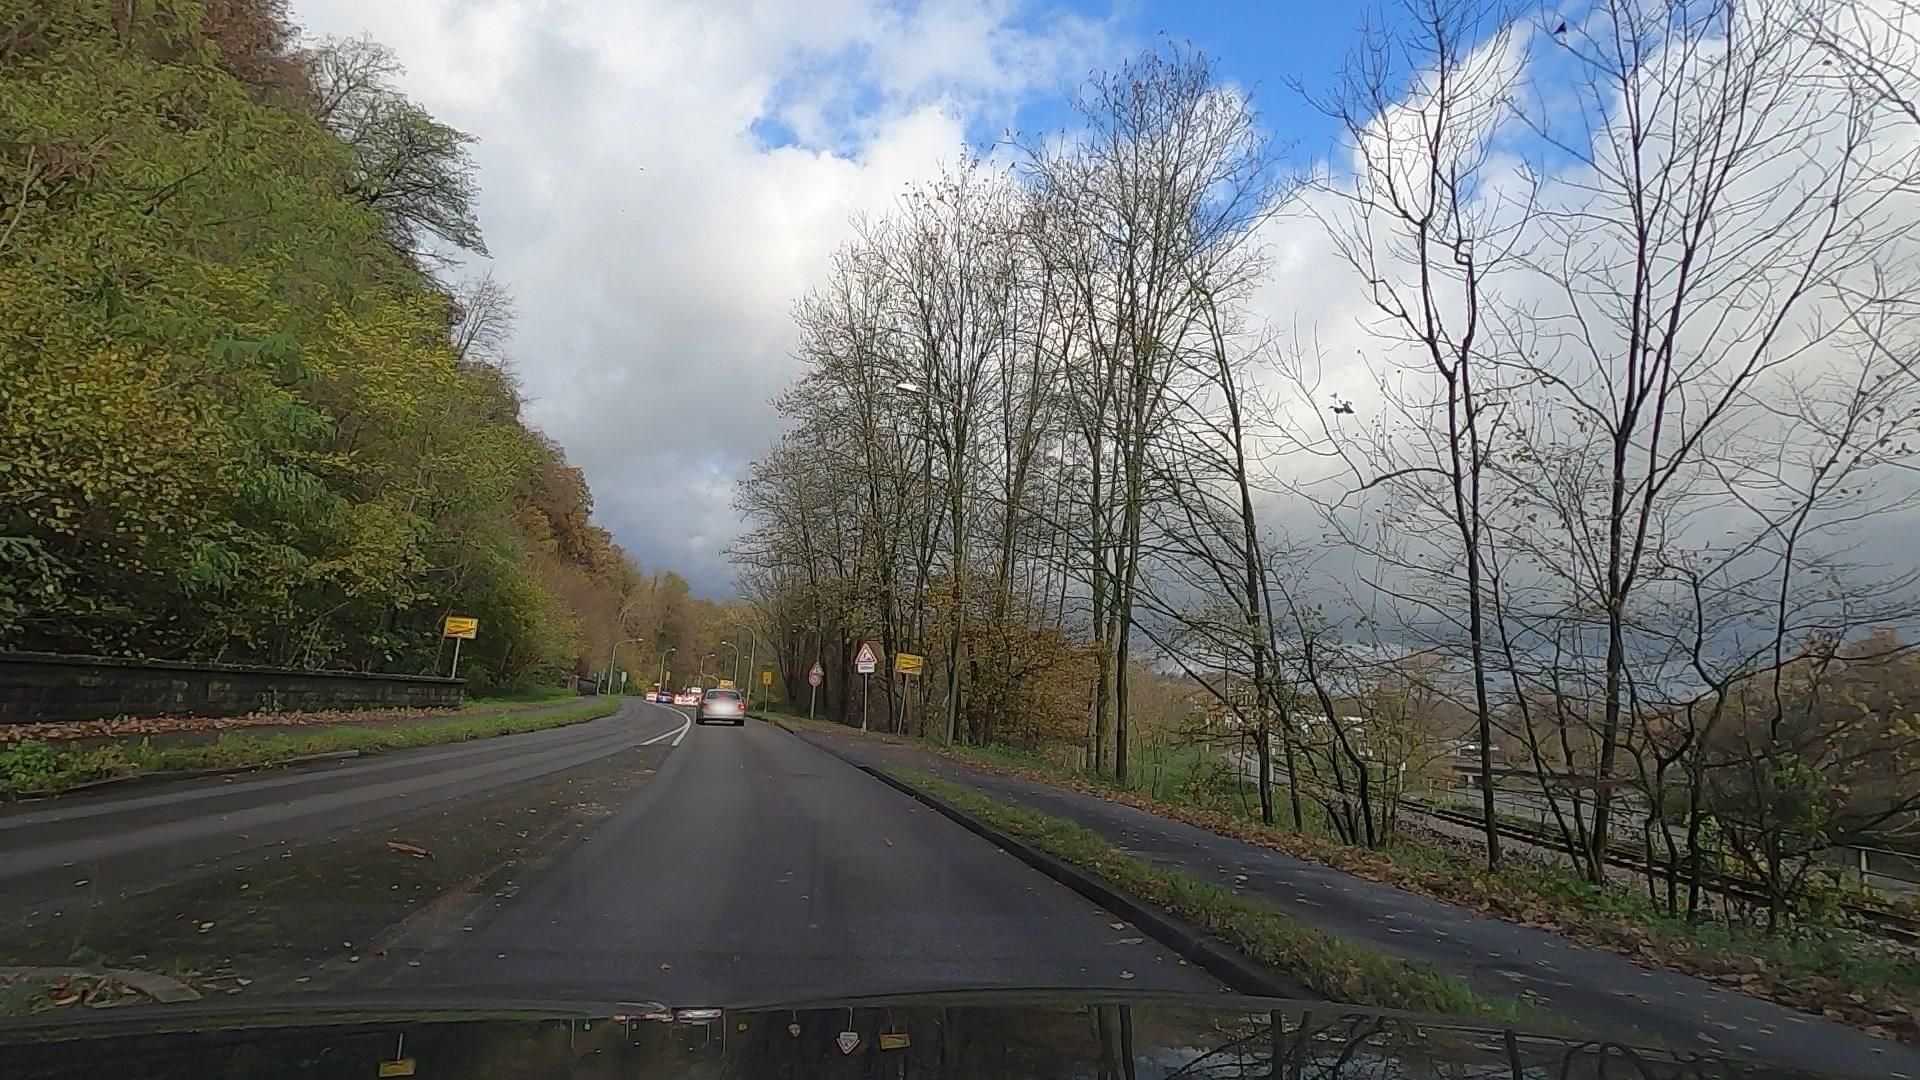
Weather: cloudy
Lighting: day
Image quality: good
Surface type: driving surface
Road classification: path
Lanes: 2.0
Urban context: suburban or peri-urban
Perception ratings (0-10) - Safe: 5.67, Lively: 3.14, Beautiful: 7.79, Boring: 6.58, Depressing: 2.64, Wealthy: 2.28